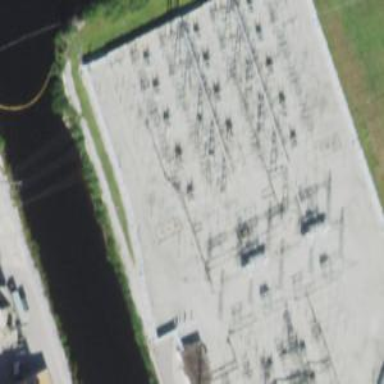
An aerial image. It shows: Switch used for power control.